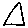
Label: triangle